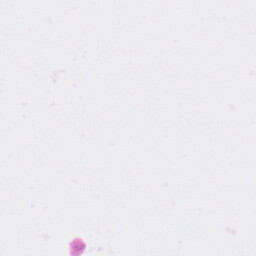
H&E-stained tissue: Kidney